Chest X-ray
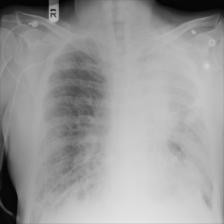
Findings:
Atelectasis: negative
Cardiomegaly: negative
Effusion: negative
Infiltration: positive
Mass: negative
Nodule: negative
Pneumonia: negative
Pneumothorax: negative
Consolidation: positive
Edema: negative
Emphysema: negative
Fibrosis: negative
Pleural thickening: negative
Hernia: negative